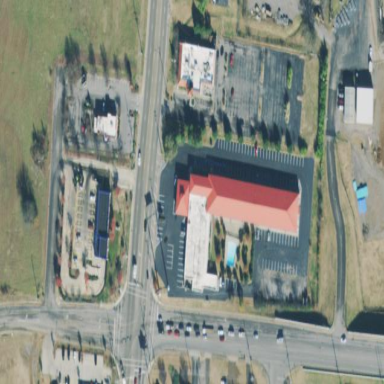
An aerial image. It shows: Hotel building.